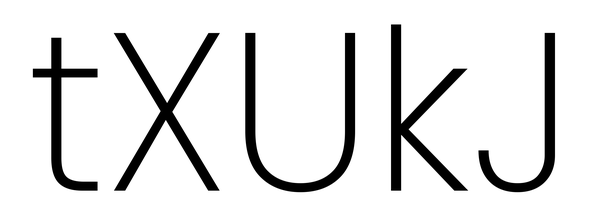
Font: Poppins-ExtraLight